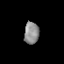
Tissue: prostate
Cell type: Epithelial cells
Senescence score: 0.3462
Nuclear area (px): 314
Mean DAPI intensity: 144.207